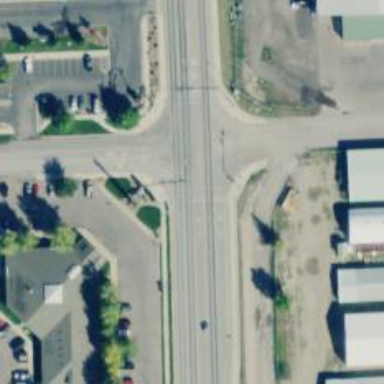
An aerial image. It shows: Marked crossing on footway.